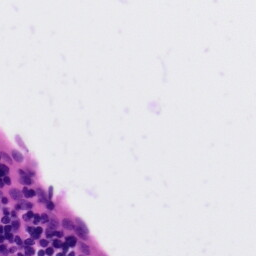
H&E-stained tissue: Tonsil